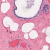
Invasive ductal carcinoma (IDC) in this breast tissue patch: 0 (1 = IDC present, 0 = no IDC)